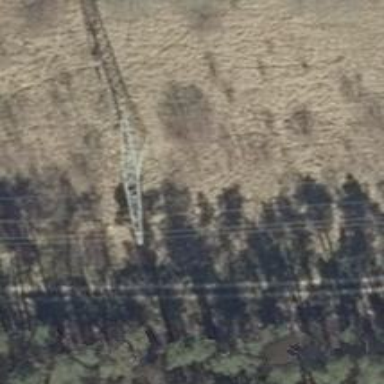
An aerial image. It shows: Power tower.